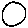
Label: circle